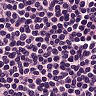
Metastatic tissue present: no